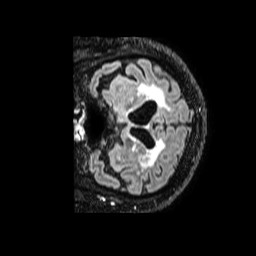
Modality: FLAIR
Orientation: coronal
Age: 67
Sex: male
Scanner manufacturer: philips
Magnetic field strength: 1.5 T
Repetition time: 4.8 s
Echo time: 0.3782 s